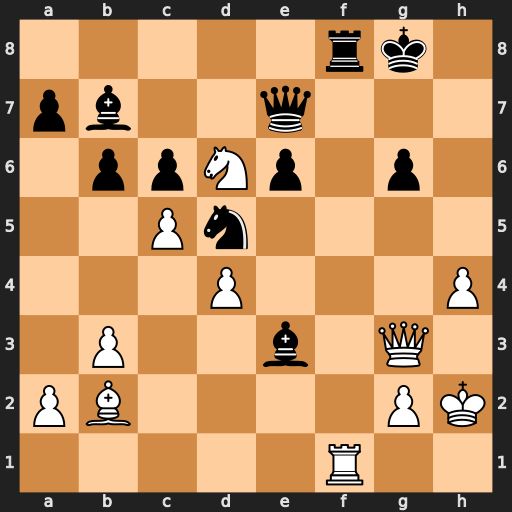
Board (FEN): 5rk1/pb2q3/1ppNp1p1/2Pn4/3P3P/1P2b1Q1/PB4PK/5R2
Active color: w
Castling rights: -
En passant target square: -
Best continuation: Qxg6+ Kh8 Rxf8+ Qxf8 Nf7+ Qxf7 Qxf7